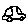
Label: car